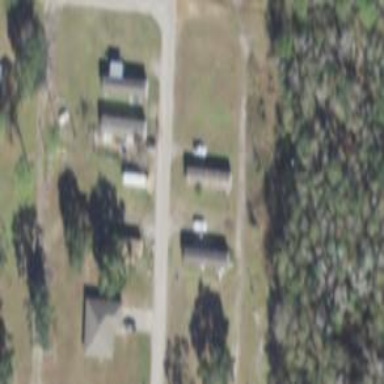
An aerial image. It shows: Residential area known as trailer park.